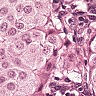
Metastatic tissue present: yes